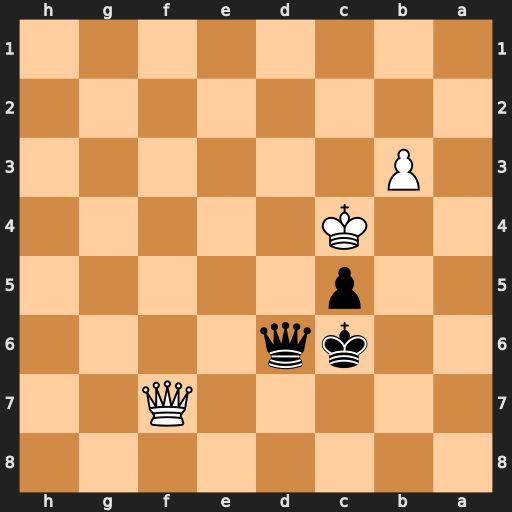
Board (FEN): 8/5Q2/2kq4/2p5/2K5/1P6/8/8
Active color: b
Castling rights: -
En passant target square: -
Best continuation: Qd4#